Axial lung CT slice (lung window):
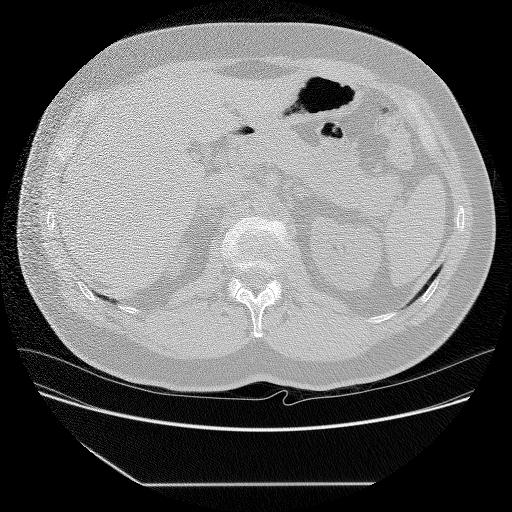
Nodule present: no